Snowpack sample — Snodgrass Mountain, Crested Butte, Colorado (2/4/25, 12:06 PM MST)
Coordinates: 38.923, -106.968
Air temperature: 35 °F
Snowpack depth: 80 cm
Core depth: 60 cm
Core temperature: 32 °F
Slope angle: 14°, slope face: 78°
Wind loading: low
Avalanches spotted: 0
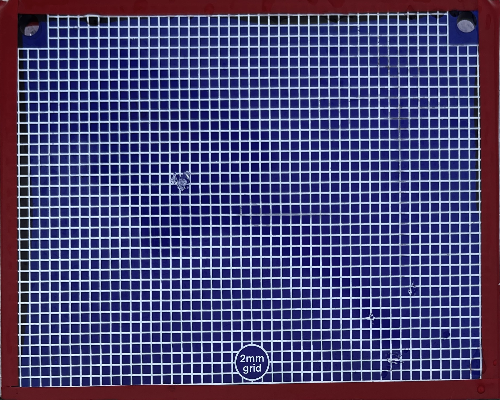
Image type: profile
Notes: No avalanches nearby, unusually warm weather for the last month reported by residents, Collected 25 yards from treeline